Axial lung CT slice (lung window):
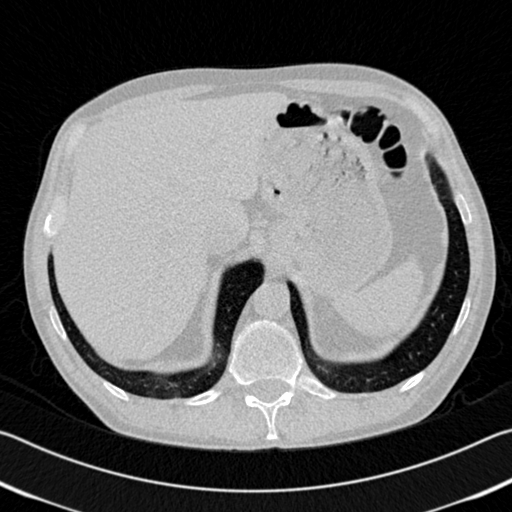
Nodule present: no